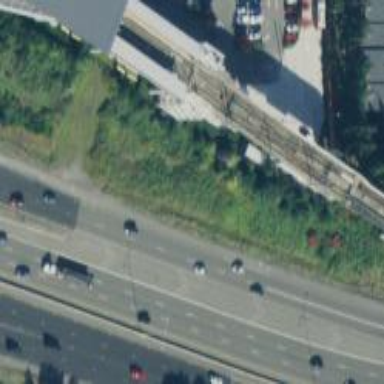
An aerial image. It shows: Light rail bridge with electrified contact line.